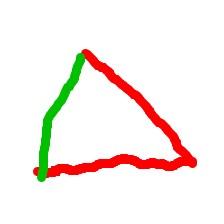
Shape: triangle